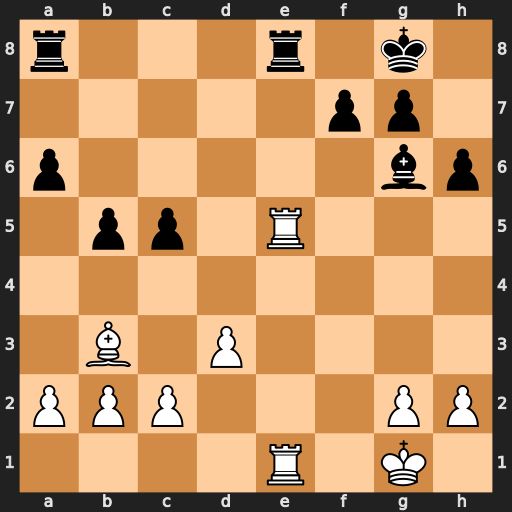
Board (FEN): r3r1k1/5pp1/p5bp/1pp1R3/8/1B1P4/PPP3PP/4R1K1
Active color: w
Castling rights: -
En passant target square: -
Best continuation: Rxe8+ Rxe8 Rxe8+